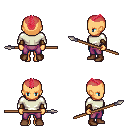
a pixel art fantasy rpg character, female body template, human, tanned skin, white long-sleeve shirt, magenta pants, ruby red short mohawk hairstyle, cloth bracers, brown shoes, spear, four views (front, back, left, right), 2x2 character sprite sheet, small pixel art, hard edges, no anti-aliasing